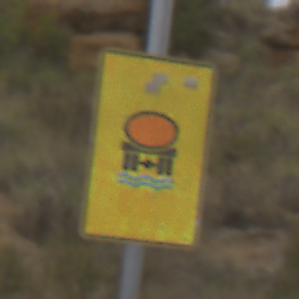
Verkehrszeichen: FahrzeugeMitWassergefaehrdenderLadungOhnePfeilsymbol
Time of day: Midday
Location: Outdoor (Nature)
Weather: Overcast
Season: NotSpecified
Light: Natural